Interaction volume radius: 10 \u00c5
Interaction volume height: 15 \u00c5
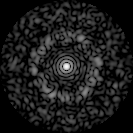
Disorder parameter: 0.829